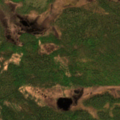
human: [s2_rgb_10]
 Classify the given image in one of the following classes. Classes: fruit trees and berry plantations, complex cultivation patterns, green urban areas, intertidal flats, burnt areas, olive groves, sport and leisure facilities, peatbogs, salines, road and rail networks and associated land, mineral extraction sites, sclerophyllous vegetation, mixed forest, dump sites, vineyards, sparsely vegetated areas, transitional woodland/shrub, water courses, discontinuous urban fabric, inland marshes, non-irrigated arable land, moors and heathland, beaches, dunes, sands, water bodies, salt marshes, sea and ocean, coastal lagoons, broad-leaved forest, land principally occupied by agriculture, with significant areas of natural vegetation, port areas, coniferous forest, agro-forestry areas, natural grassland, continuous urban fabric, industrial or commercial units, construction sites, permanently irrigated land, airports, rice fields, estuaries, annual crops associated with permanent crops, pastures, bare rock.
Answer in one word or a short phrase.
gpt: coniferous forest, mixed forest, transitional woodland/shrub, peatbogs